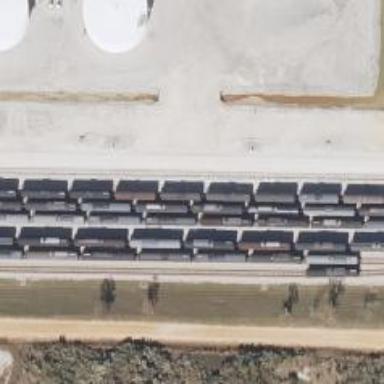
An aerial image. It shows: Rail spur service.